Field crop: tomato
Growth stage: 1
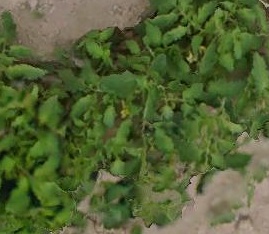
Species: tomato